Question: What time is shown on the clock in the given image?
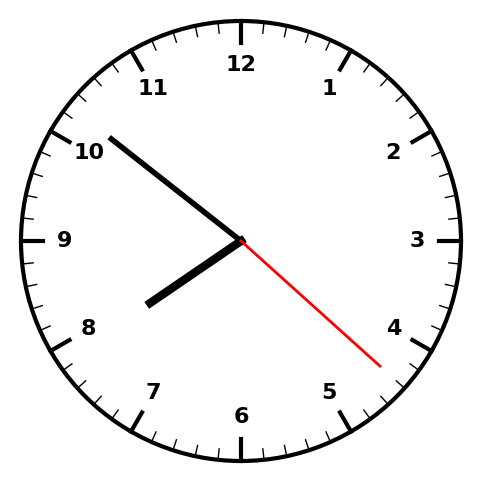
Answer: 07:51:22